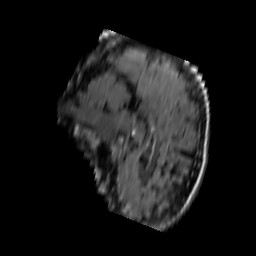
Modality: FLAIR
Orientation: sagittal
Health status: ill
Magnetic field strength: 3 T